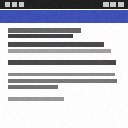
Screen state: on